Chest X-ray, PA view. Patient: 64 years old, sex M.
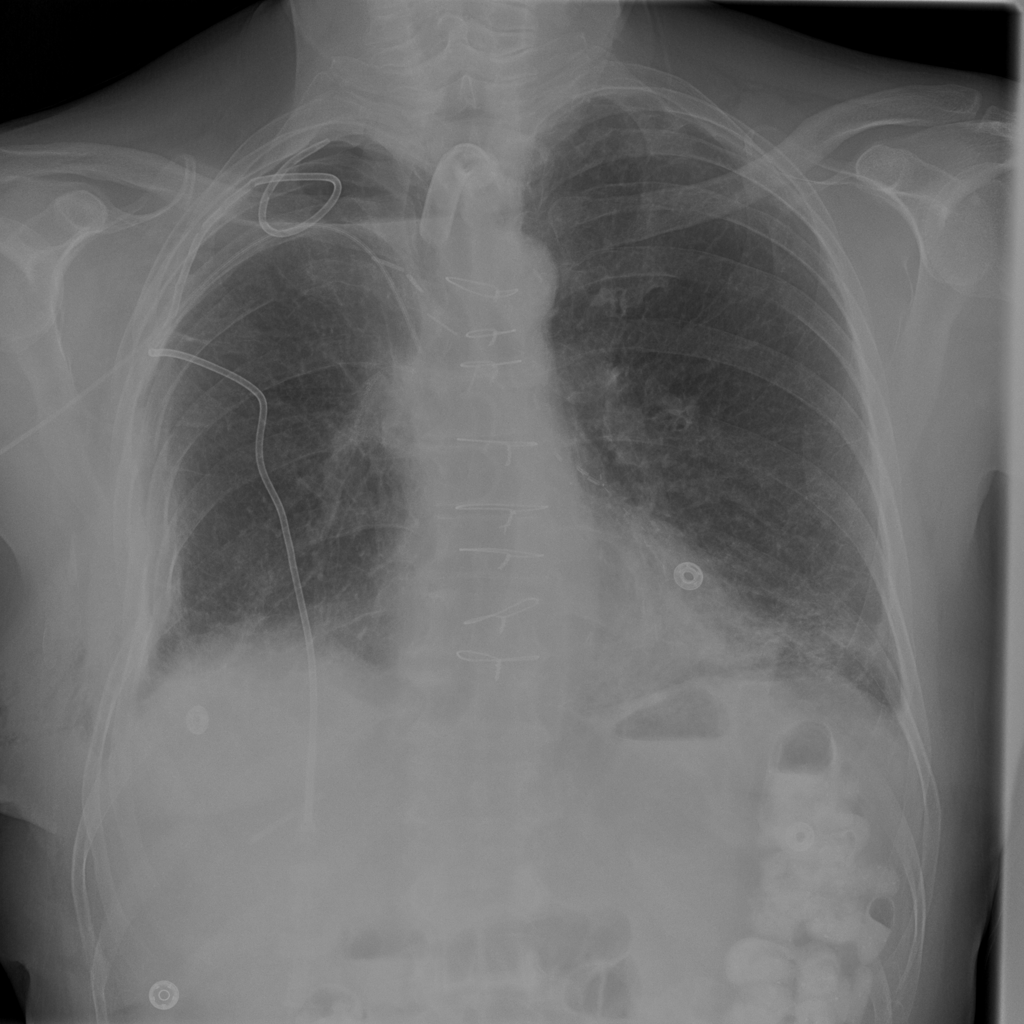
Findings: No Finding